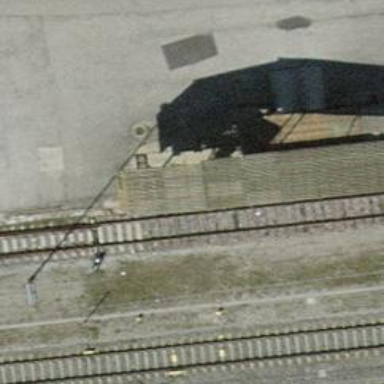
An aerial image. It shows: Single-track railway spur.